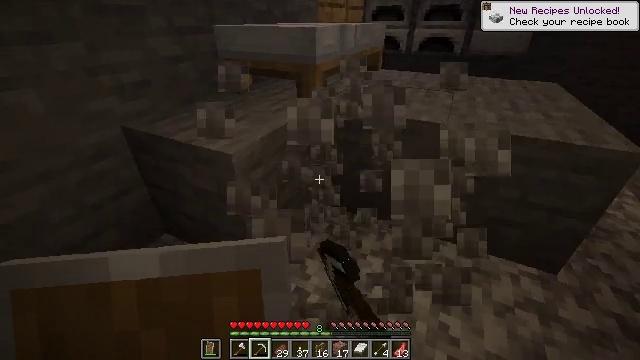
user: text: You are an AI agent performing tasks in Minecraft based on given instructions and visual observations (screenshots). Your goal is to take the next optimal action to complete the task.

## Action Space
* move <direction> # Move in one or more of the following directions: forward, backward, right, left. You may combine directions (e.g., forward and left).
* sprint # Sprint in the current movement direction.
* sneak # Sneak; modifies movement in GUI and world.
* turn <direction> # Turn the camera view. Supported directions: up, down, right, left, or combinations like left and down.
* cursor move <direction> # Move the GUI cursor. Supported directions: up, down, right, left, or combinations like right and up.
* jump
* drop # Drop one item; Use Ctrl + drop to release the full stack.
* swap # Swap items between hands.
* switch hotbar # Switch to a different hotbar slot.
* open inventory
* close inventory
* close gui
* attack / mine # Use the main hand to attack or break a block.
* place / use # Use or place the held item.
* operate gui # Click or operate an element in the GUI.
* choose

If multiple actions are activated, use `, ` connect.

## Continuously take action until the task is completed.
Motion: motion action
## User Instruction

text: Collect diorite
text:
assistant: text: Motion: attack / mine